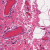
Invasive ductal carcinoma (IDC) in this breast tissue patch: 0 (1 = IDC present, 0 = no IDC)